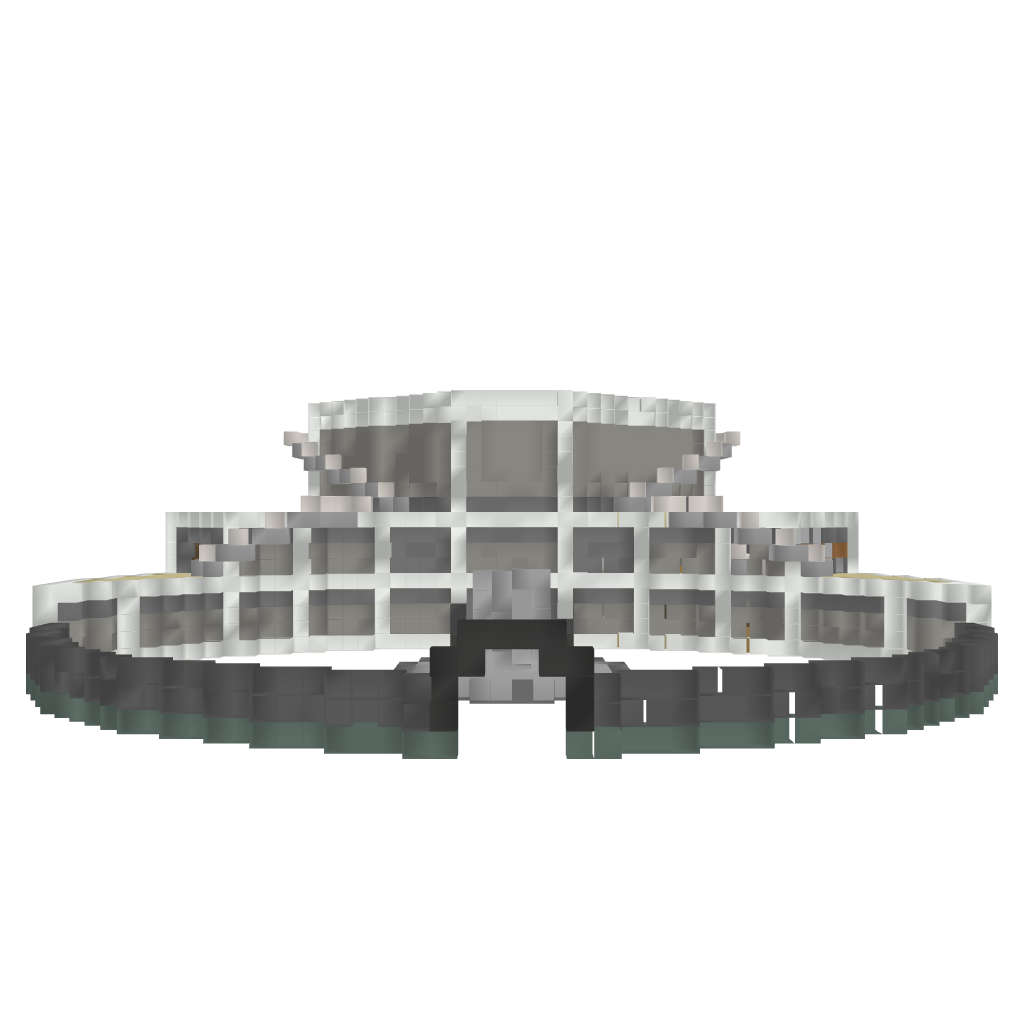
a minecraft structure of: Modern house by Zertoren3132